Question: My current Alert Dialog looks like the one of the right, I want it to look like the one on the left.

I think I can do that by changing the theme of the custom Dialog, but I am not sure if that is correct, and if it is so, then how to proceed?
Is there anyway I can customly change the positive/negative button?
I dont want to create my custom dialog as the way the button show in alert dialog is perfect for me.
Something like the one on the right in <URL>
This is what I have done so far,
'''
AlertDialog.Builder builder = new AlertDialog.Builder(LoginSignupActivity.this);
LayoutInflater inflater = getLayoutInflater();
builder.setView(inflater.inflate(R.layout.newusersignup, null)).setTitle("Sign up");
builder.setPositiveButton("OK", new DialogInterface.OnClickListener() {}
//etc
'''
and my xml looks like
'''
<TextView
android:id="@+id/newUsersTxtName"
android:layout_width="wrap_content"
android:layout_height="wrap_content"
android:layout_alignParentLeft="true"
android:layout_alignParentTop="true"
android:text="Enter your name"
android:textColor="@color/white"
android:textAppearance="?android:attr/textAppearanceSmall" />
<TextView
android:id="@+id/newUserTxtPassword"
android:layout_width="wrap_content"
android:layout_height="wrap_content"
android:layout_alignParentLeft="true"
android:layout_below="@+id/newUsersName"
android:text="Enter password"
android:textColor="@color/white" />
<EditText
android:id="@+id/newUsersName"
android:layout_width="fill_parent"
android:layout_height="wrap_content"
android:layout_alignParentLeft="true"
android:layout_below="@+id/newUsersTxtName"
android:ems="10"
android:textColor="@color/white"
android:inputType="text" >
<requestFocus />
</EditText>
<EditText
android:id="@+id/newUserPassword"
android:layout_width="fill_parent"
android:layout_height="wrap_content"
android:layout_alignParentLeft="true"
android:layout_below="@+id/newUserTxtPassword"
android:ems="10"
android:textColor="@color/white"
android:inputType="textPassword" />
<EditText
android:id="@+id/newUserEmail"
android:layout_width="fill_parent"
android:layout_height="wrap_content"
android:layout_alignParentLeft="true"
android:layout_below="@+id/newUserTxtEmail"
android:ems="10"
android:textColor="@color/white"
android:inputType="textEmailAddress" />
<TextView
android:id="@+id/newUserTxtEmail"
android:layout_width="wrap_content"
android:layout_height="wrap_content"
android:layout_alignParentLeft="true"
android:layout_below="@+id/newUserPassword"
android:text="Enter your email"
android:textColor="@color/white"
android:textAppearance="?android:attr/textAppearanceSmall" />
'''
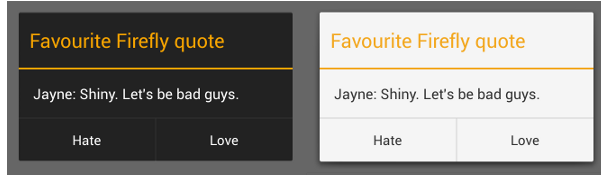
Answer: This worked for me, its basically applying the Holo theme to my particular activity
res/values/styles.xml
'''
<?xml version="1.0" encoding="utf-8"?>
<resources>
<style name="default_activity_theme" parent="@android:style/Theme.Holo"/>
</resources>
'''
AndroidManifest.xml
'''
<activity android:name="MyActivity"
android:theme="@style/default_activity_theme"/>
'''